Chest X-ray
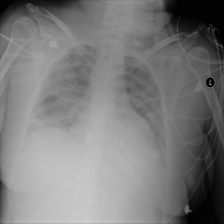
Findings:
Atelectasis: negative
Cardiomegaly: negative
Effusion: negative
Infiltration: negative
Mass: negative
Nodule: negative
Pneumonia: negative
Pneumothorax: negative
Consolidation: negative
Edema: negative
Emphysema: negative
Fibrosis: negative
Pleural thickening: negative
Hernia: negative